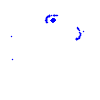
Particle: electron